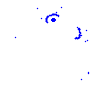
Particle: proton